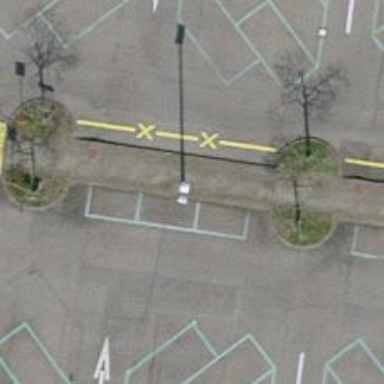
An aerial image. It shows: Pole supporting street lamp.